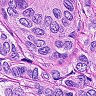
Metastatic tissue present: yes